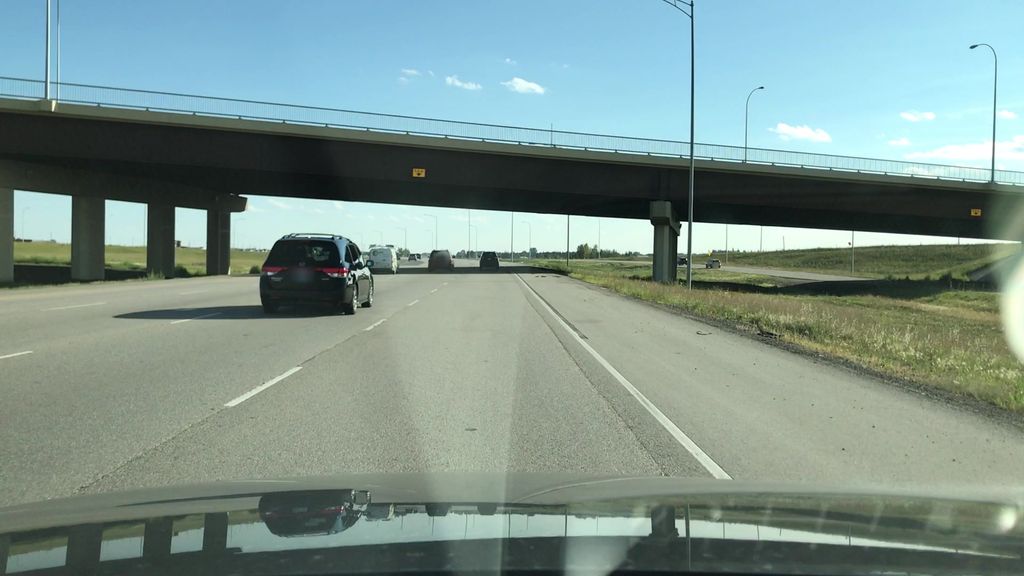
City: edmonton